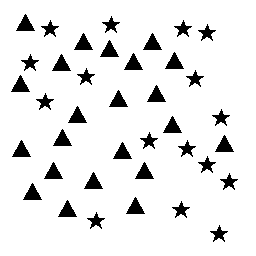
Squares: 0
Triangles: 22
Stars: 16
Total shapes: 38